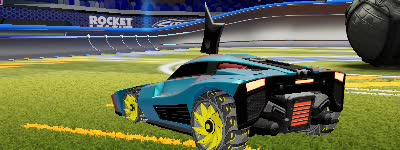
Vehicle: breakout